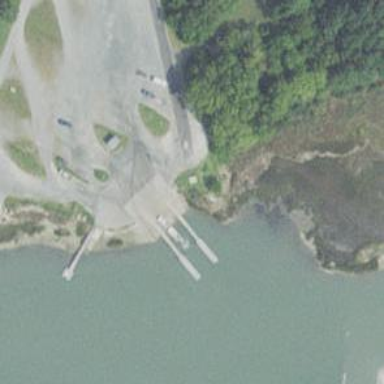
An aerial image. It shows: Slipway for leisure land vehicles on service road.